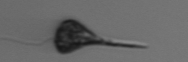
Label: Euglena